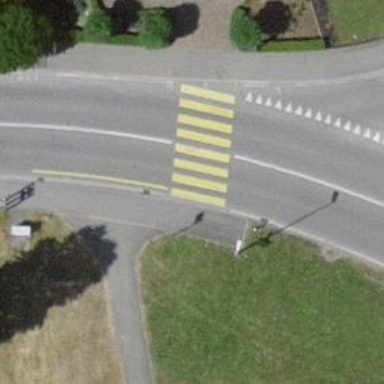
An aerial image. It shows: Footway with zebra crossing.